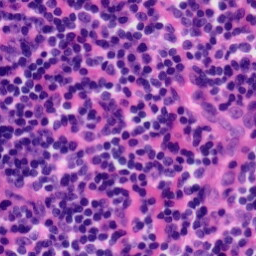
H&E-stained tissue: Tonsil